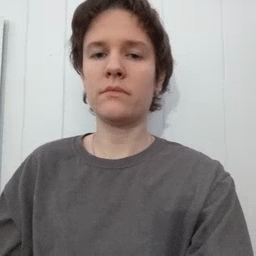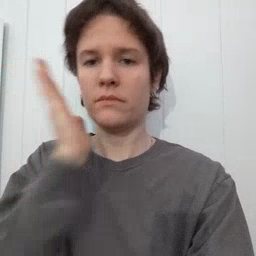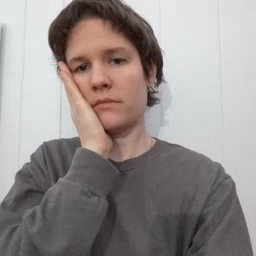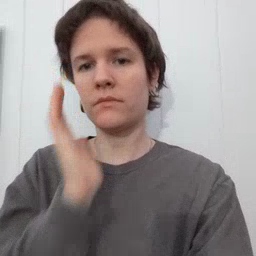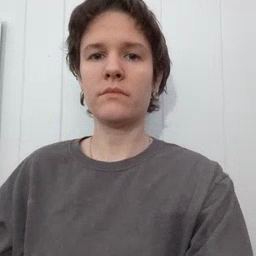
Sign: bed